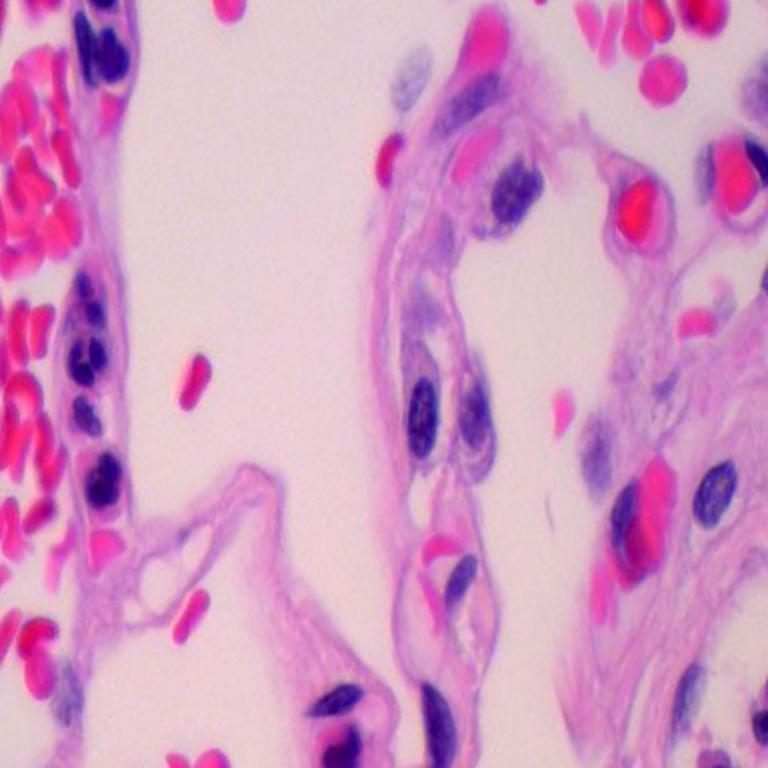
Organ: lung
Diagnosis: benign